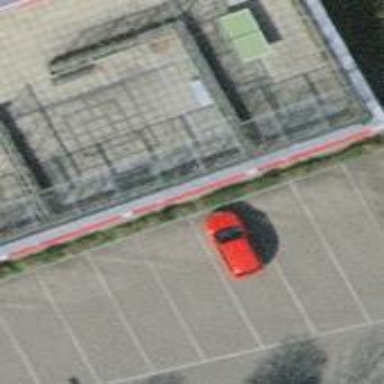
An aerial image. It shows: Street-side parking area.